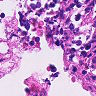
Metastatic tissue present: no